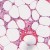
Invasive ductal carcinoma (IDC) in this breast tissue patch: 0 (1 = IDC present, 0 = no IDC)